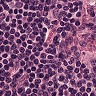
Metastatic tissue present: no